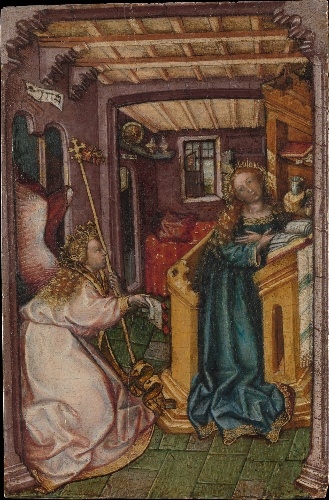
Title: The Annunciation
Artist: South German (Bavarian?) Painter
Artist bio: 1440–50
Object type: Painting
Classification: Paintings
Medium: Oil and gold on linden
Dimensions: 6 5/16 x 4 1/8 in. (16 x 10.5 cm)
Department: European Paintings
Credit line: Gift of Julie and Lawrence Salander, in honor of Keith Christiansen, 2005
Accession year: 2005
Repository: Metropolitan Museum of Art, New York, NY
Tags: Annunciation|Bedrooms|Virgin Mary|Archangel Gabriel